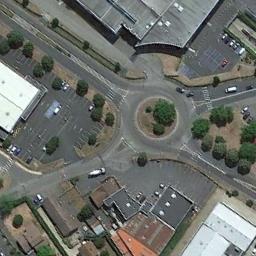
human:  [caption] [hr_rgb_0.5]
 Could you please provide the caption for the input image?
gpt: Several buildings of different shapes are beside the roundabout .

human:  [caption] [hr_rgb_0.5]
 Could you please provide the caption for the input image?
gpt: The roundabout with four exits and entrances is surrounded by some buildings and parking lots .

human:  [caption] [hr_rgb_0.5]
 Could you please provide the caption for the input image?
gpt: There are several vehicles driving on the road at the roundabout, There are some buildings and some trees and some lawns around the roundabout, And many cars are parked in the open space beside the roundabout .

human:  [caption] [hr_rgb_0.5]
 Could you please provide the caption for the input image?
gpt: The roundabout is next to buildings and trees .

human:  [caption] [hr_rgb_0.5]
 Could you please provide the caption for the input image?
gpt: There are some green bushes and buildings near the roundabout .